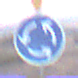
Verkehrszeichen: Kreisverkehr
Zusatzzeichen oben: VorfahrtGewaehren
Umgebung: Outdoor, Nature
Tageszeit: SunriseSunset
Wetter: Clear
Licht: Natural
Jahreszeit: NotSpecified
Kontrast: LowContrast